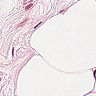
Metastatic tissue present: no